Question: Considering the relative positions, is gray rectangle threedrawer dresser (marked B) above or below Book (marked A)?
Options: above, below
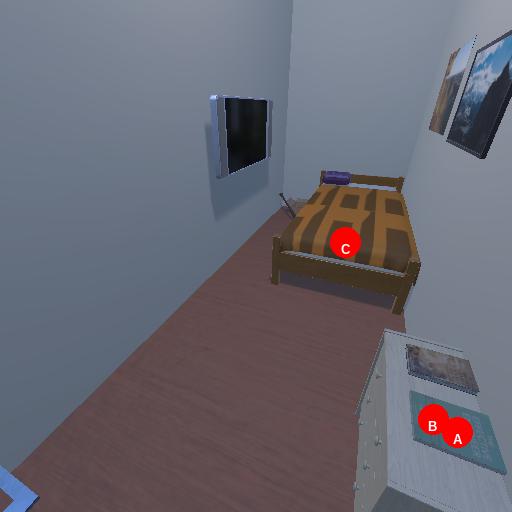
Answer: above